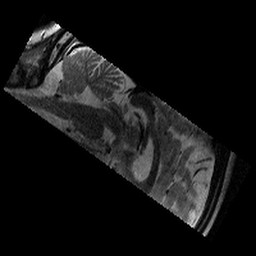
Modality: T2w
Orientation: sagittal
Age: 12
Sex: female
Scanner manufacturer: siemens
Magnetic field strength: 3 T
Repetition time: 9.23 s
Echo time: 0.067 s